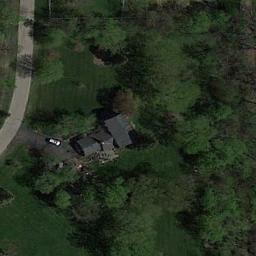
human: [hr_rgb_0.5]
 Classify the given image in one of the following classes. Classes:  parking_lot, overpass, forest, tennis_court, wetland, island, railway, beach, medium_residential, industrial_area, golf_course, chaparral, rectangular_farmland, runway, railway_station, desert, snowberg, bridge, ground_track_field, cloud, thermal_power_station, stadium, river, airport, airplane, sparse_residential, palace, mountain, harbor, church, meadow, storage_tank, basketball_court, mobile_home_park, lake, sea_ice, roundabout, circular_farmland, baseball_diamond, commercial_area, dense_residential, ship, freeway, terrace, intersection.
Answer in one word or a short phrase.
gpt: sparse_residential